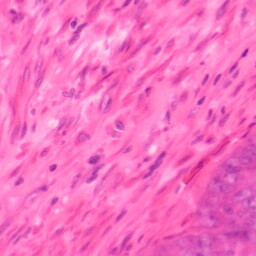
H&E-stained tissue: Colon